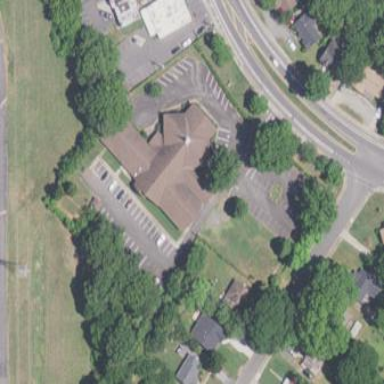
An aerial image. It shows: Beautiful church building.